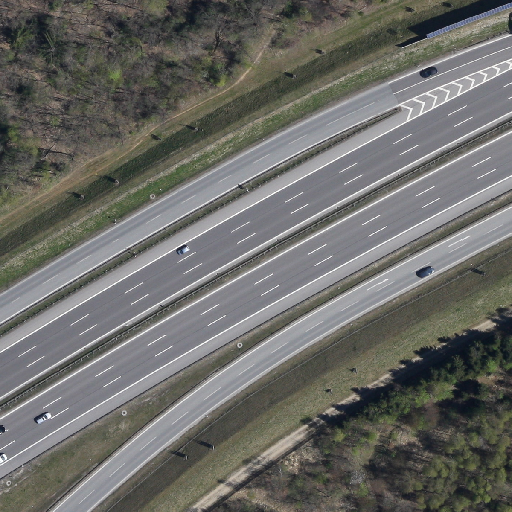
Referring expression: light-duty vehicle